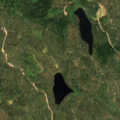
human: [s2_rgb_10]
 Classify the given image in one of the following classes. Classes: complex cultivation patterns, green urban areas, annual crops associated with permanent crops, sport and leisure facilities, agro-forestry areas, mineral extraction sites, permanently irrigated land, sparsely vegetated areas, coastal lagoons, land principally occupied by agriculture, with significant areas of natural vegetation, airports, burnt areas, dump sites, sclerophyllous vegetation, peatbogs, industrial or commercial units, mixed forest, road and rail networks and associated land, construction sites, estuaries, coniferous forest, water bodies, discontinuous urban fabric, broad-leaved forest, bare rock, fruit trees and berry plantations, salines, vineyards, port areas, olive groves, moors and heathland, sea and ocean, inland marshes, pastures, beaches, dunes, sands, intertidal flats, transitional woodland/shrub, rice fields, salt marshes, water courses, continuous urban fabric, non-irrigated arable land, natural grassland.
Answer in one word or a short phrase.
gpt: coniferous forest